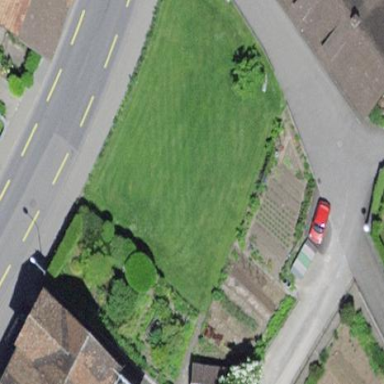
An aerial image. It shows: Garden that is leisure land.